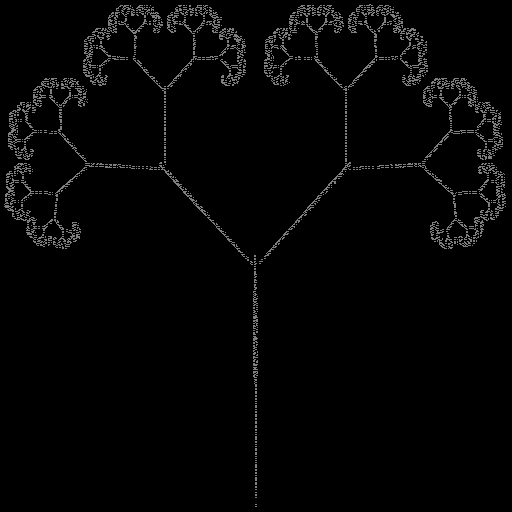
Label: sticks